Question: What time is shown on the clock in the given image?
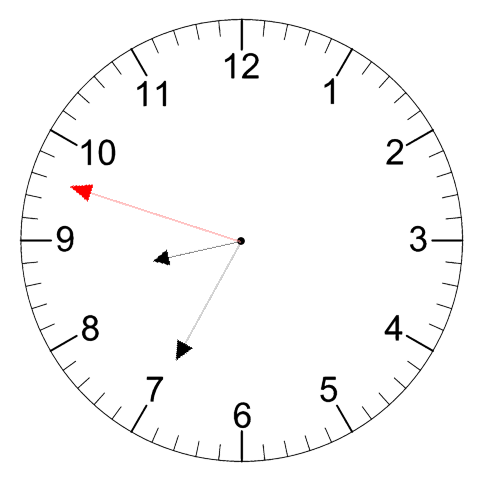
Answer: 08:34:48